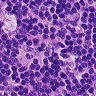
Metastatic tissue present: no